Question: I want to design a layout for my login screen, I tried the following codes. Using some hardcoded values I got my center green color layout center for some screen sizes. I know using hardcoded values wont work on different screen sizes. I tried numerous stuffs on SO. Please provide me the best way

'''
<?xml version="1.0" encoding="utf-8"?>
<ScrollView xmlns:android="http://schemas.android.com/apk/res/android"
android:layout_width="fill_parent"
android:layout_height="fill_parent"
android:background="@drawable/background" >
<LinearLayout
xmlns:android="http://schemas.android.com/apk/res/android"
android:layout_width="fill_parent"
android:layout_height="fill_parent"
android:orientation="vertical" >
<RelativeLayout
xmlns:android="http://schemas.android.com/apk/res/android"
android:id="@+id/register_header"
android:layout_width="fill_parent"
android:layout_height="50dp"
android:orientation="horizontal" >
<ImageView
android:id="@+id/title_image"
android:layout_width="wrap_content"
android:layout_height="40dp"
android:layout_centerHorizontal="true"
android:layout_centerVertical="true"
android:layout_marginBottom="5dp"
android:layout_marginTop="5dp"
android:gravity="center"
android:src="@drawable/logo_blue" />
</RelativeLayout>
<LinearLayout
xmlns:android="http://schemas.android.com/apk/res/android"
android:layout_width="fill_parent"
android:layout_height="fill_parent"
android:layout_marginLeft="150dp"
android:layout_marginRight="150dp"
android:layout_marginTop="50dp"
android:layout_marginBottom="50dp"
android:orientation="vertical" >
<LinearLayout
xmlns:android="http://schemas.android.com/apk/res/android"
android:id="@+id/UserInfo"
android:layout_width="fill_parent"
android:layout_height="wrap_content"
android:layout_below="@+id/WelcomeInfo"
android:gravity="center_vertical"
android:orientation="horizontal" >
<TextView
android:id="@+id/user"
android:layout_width="fill_parent"
android:layout_height="fill_parent"
android:layout_weight="1"
android:text="User Name"
android:textColor="#000000"
android:textSize="10pt"
android:textStyle="bold" />
<EditText
android:id="@+id/username"
android:layout_width="fill_parent"
android:layout_height="fill_parent"
android:layout_weight="1"
android:hint="Enter username"
android:singleLine="true"
android:textColor="#000000" >
</EditText>
</LinearLayout>
<LinearLayout
xmlns:android="http://schemas.android.com/apk/res/android"
android:id="@+id/PassInfo"
android:layout_width="fill_parent"
android:layout_height="wrap_content"
android:layout_below="@id/UserInfo"
android:orientation="horizontal" >
<TextView
android:id="@+id/pwd"
android:layout_width="fill_parent"
android:layout_height="fill_parent"
android:layout_weight="1"
android:text="Password"
android:textColor="#000000"
android:textSize="10pt"
android:textStyle="bold" />
<EditText
android:id="@+id/password"
android:layout_width="fill_parent"
android:layout_height="fill_parent"
android:layout_weight="1"
android:hint="Enterpassword"
android:singleLine="true"
android:textColor="#000000" />
</LinearLayout>
<LinearLayout
xmlns:android="http://schemas.android.com/apk/res/android"
android:id="@+id/StoreNumInfo"
android:layout_width="fill_parent"
android:layout_height="wrap_content"
android:layout_below="@+id/WelcomeInfo"
android:gravity="center_vertical"
android:orientation="horizontal" >
<TextView
android:id="@+id/num"
android:layout_width="fill_parent"
android:layout_height="fill_parent"
android:layout_weight="1"
android:text="Store Number"
android:textColor="#000000"
android:textSize="10pt"
android:textStyle="bold" />
<EditText
android:id="@+id/store_num"
android:layout_width="fill_parent"
android:layout_height="fill_parent"
android:layout_weight="1"
android:hint="Enter the Store number"
android:imeOptions="actionDone"
android:password="true"
android:textColor="#000000" >
</EditText>
</LinearLayout>
<LinearLayout
xmlns:android="http://schemas.android.com/apk/res/android"
android:id="@+id/Options"
android:layout_width="fill_parent"
android:layout_height="wrap_content"
android:layout_below="@id/PassInfo"
android:orientation="horizontal" >
<CheckBox
android:id="@+id/signed_in"
android:layout_width="fill_parent"
android:layout_height="fill_parent"
android:layout_weight="1"
android:text="Stay Signed-in"
android:textColor="#000000" />
<Button
android:id="@+id/login"
android:layout_width="fill_parent"
android:layout_height="fill_parent"
android:layout_weight="1"
android:text="Login"
android:textSize="28dp"
android:textStyle="bold" />
</LinearLayout>
</LinearLayout>
</LinearLayout> </ScrollView>
'''
---
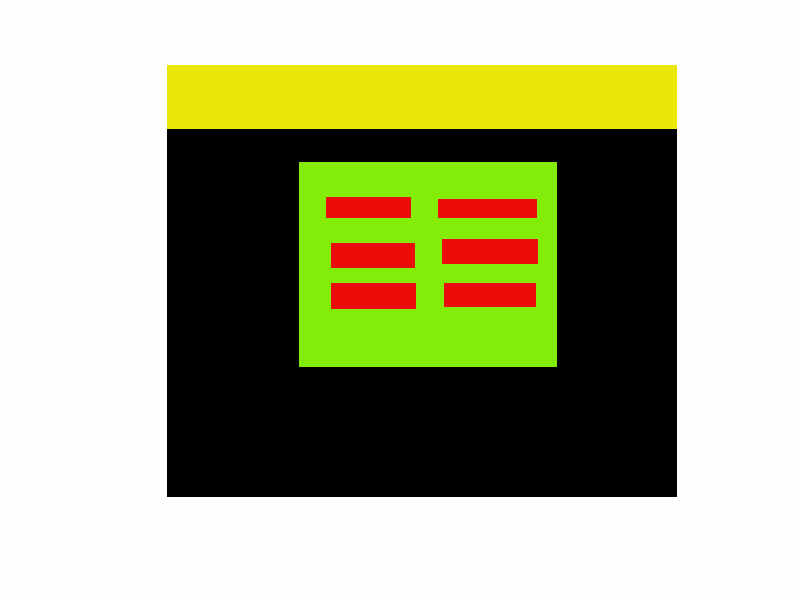
Answer: Use your cover of your green layout as RelativeLayout. and then define your greenLayout like this.
'android:layout_centerHorizontal="true"'
'android:layout_centerVertical="true"'
Look at my xml it can center all screen
'''
<?xml version="1.0" encoding="utf-8"?>
<RelativeLayout xmlns:android="http://schemas.android.com/apk/res/android"
android:layout_width="fill_parent"
android:layout_height="fill_parent"
android:orientation="vertical" >
<LinearLayout
android:id="@+id/lin_all"
android:layout_width="wrap_content"
android:layout_height="wrap_content"
android:layout_centerHorizontal="true"
android:layout_centerVertical="true"
android:orientation="vertical" >
</LinearLayout>
</RelativeLayout>
'''